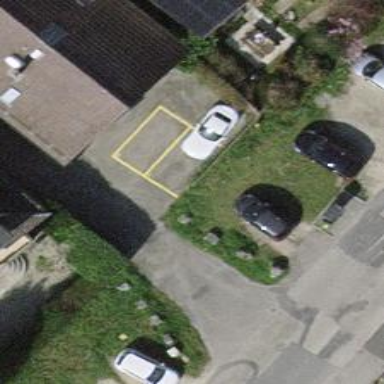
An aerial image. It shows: Block barrier.